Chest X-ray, PA view. Patient: 19 years old, sex F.
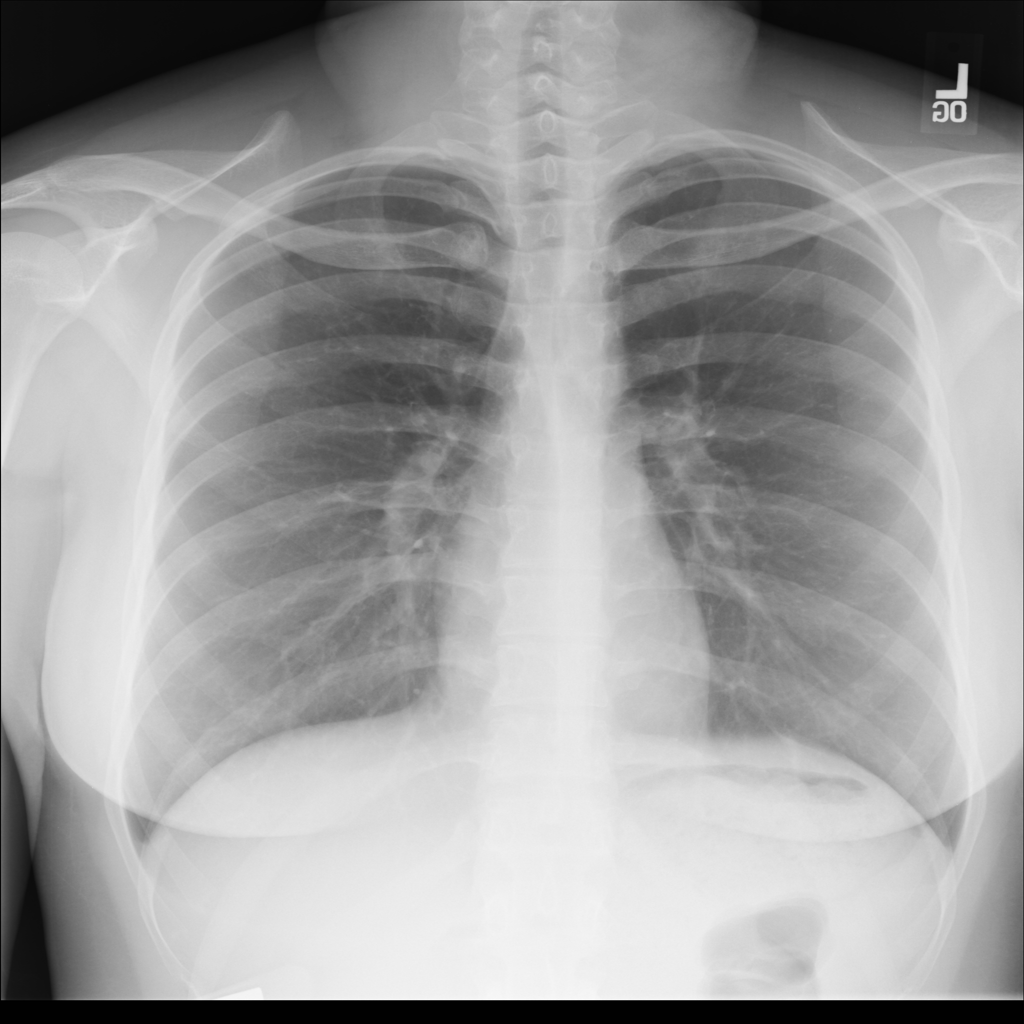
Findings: No Finding